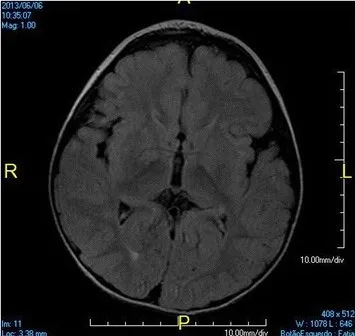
Brain MRI - Increased signal in FLAIR images in the withe matter territories adjacent to the lateral ventricles bodies and subcortical zone.
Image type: radiology (mri)